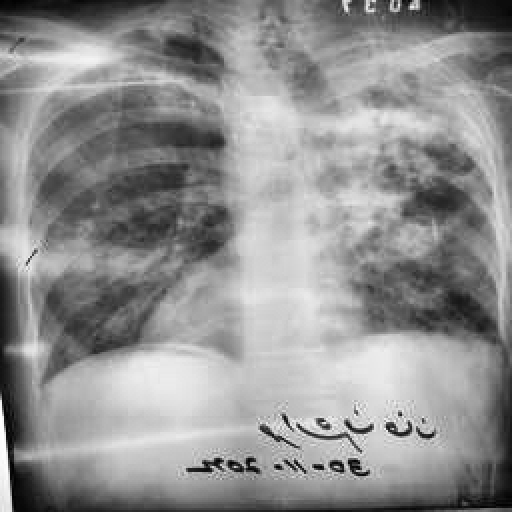
Finding: TUBERCULOSIS